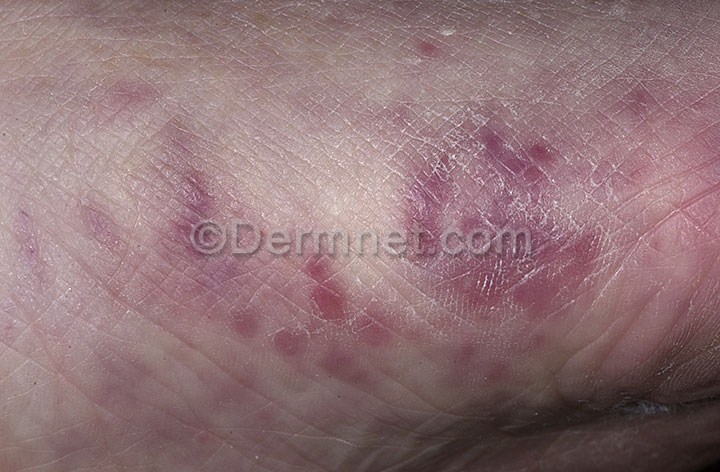
Disease: Vascular Tumors